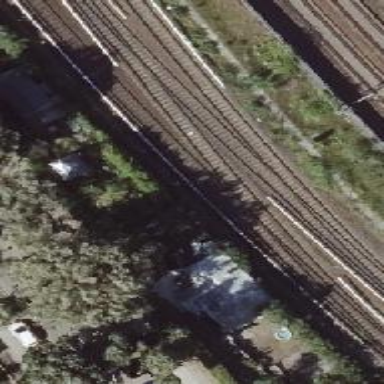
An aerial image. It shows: Light rail electrified railway.